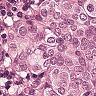
Metastatic tissue present: yes